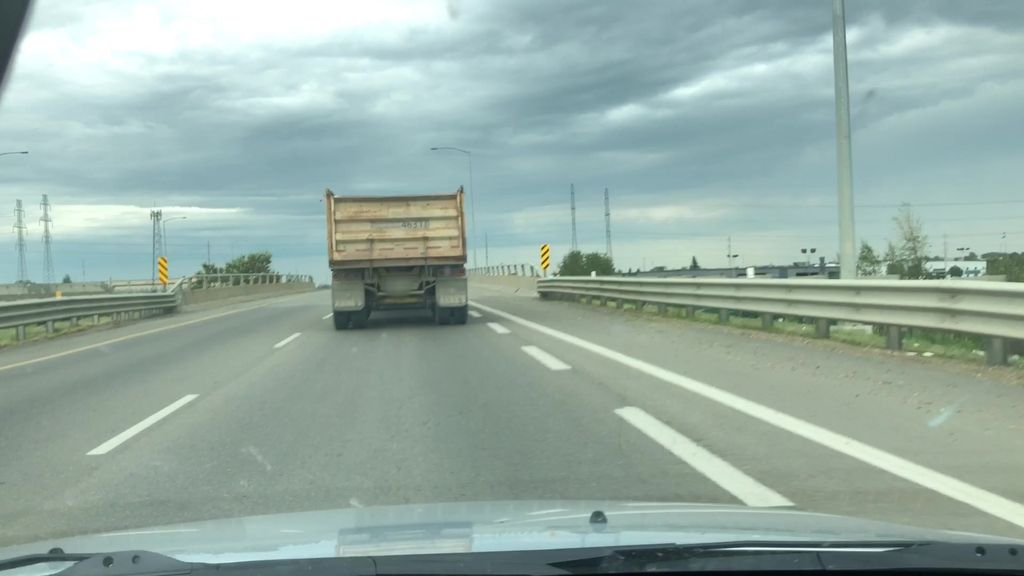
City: edmonton